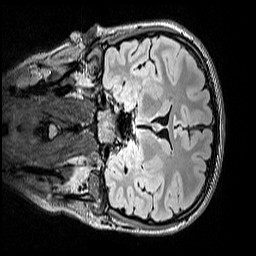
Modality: FLAIR
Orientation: coronal
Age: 12
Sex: female
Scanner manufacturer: siemens
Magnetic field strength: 3 T
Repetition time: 5 s
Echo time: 0.388 s